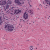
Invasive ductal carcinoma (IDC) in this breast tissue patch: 0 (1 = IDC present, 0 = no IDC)